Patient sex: M
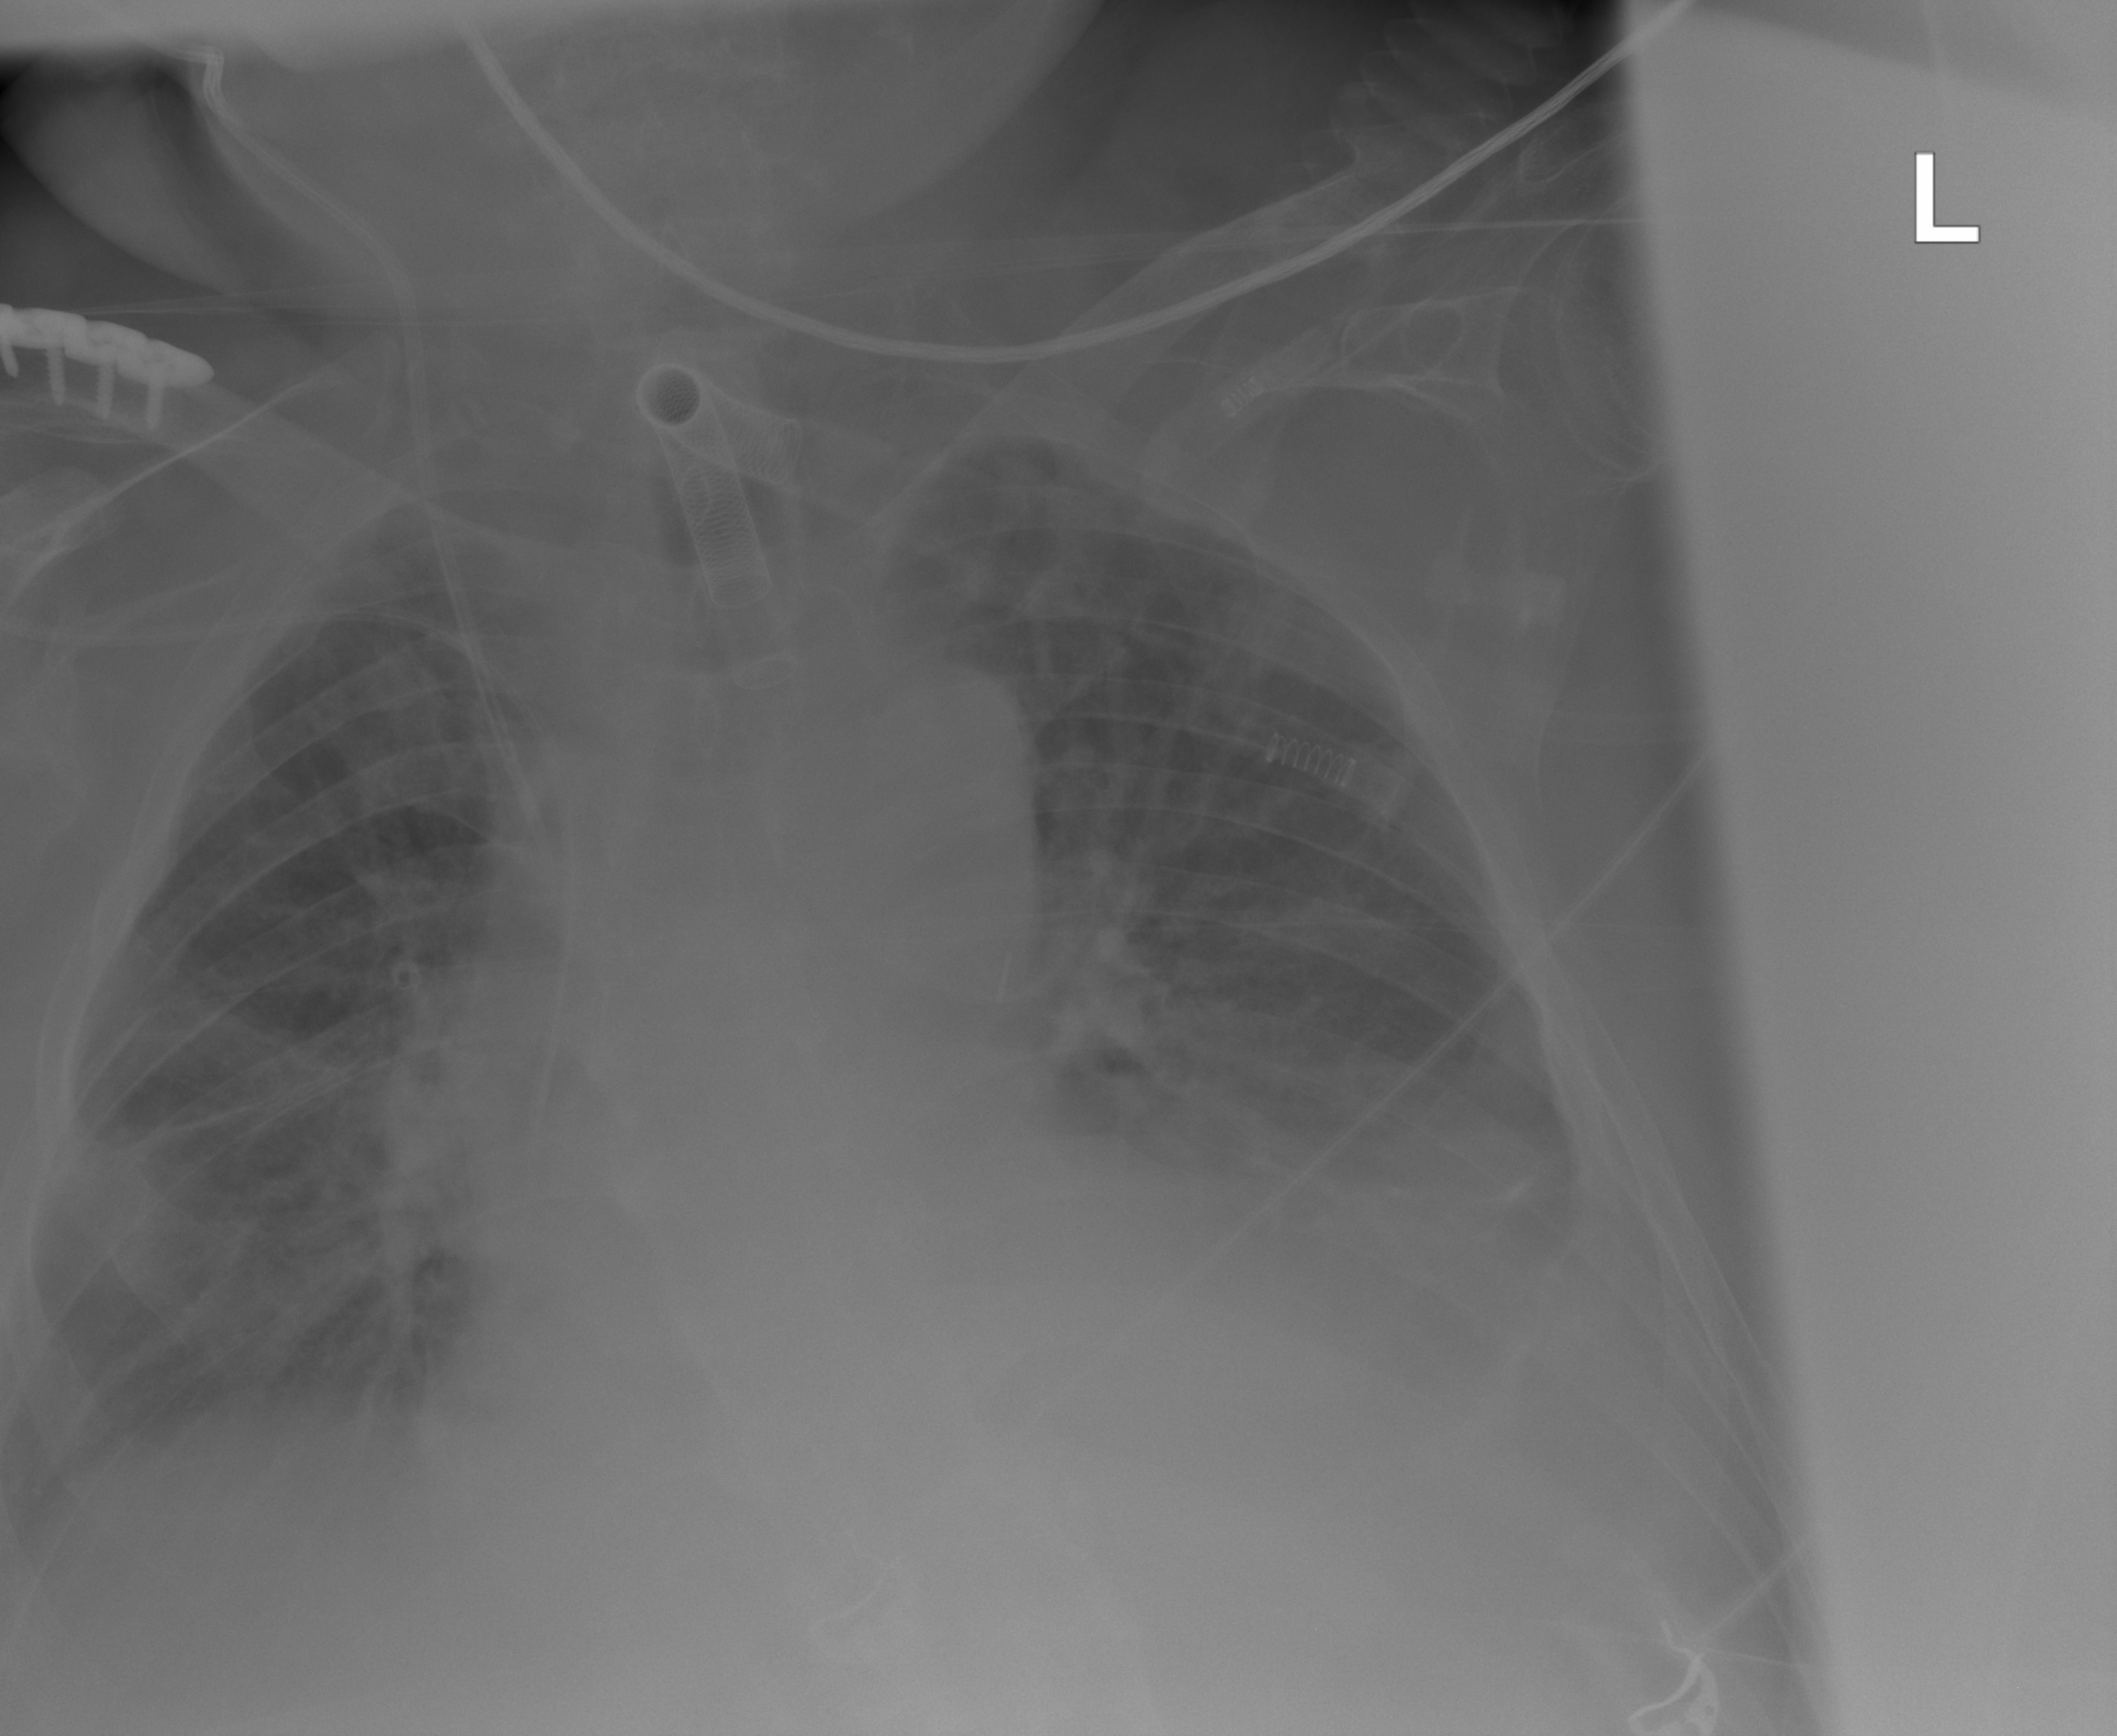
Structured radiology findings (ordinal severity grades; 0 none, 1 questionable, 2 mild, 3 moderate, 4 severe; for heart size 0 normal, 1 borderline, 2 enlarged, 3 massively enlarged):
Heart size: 2
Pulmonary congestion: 0
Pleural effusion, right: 2
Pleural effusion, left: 2
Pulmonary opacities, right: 2
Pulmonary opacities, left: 2
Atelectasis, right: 2
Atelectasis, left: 2